Field crop: maize
Growth stage: 1
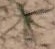
Species: salsola